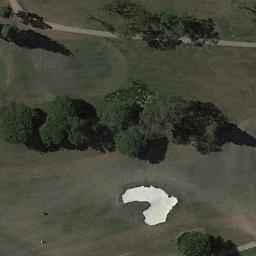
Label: golf_course